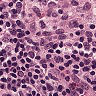
Metastatic tissue present: no